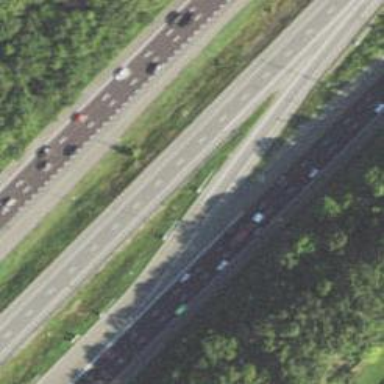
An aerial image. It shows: Asphalt motorway.